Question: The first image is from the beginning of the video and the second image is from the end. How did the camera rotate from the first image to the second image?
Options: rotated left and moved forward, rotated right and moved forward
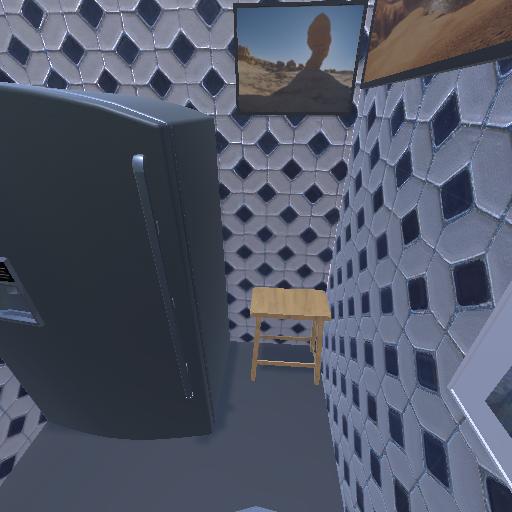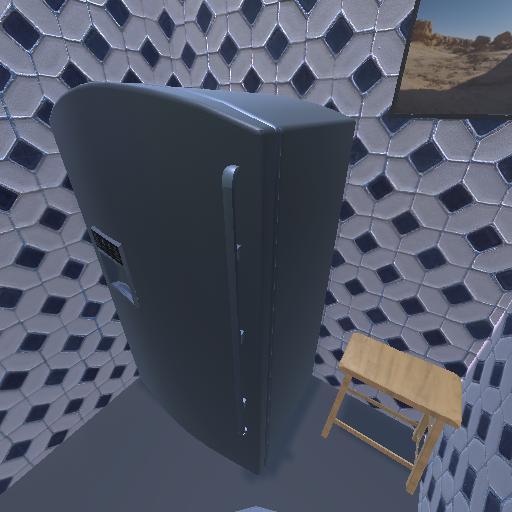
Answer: rotated left and moved forward